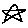
Label: star